Current action and preconditions to check: path_clear

Your task: For each precondition in the list above, predict whether it will hold at this action.

Consider the current scene as observed from the mobile robot's camera, and analyze the predicted future states of all dynamic agents (e.g., people, animals, vehicles, or any moving entities) within the NEXT SECOND.

IMPORTANT: Only answer "very likely" if you are absolutely certain—based on strong, clear evidence—that a dynamic agent will violate the precondition in the predicted future state. Do NOT answer "very likely" for unlikely, ambiguous, or low-probability risks.

Ask yourself for each precondition: Is there a high probability, with clear and convincing evidence, that the predicted future states of any dynamic agent will interfere with the predicted future state of the currently executing action within the NEXT SECOND, causing that precondition to fail?

Assess the risk level based on these predictions. Use "likely" or "very likely" if motions create a clear risk of interference.

Use "neutral" or "improbable" if agents are nearby but their predicted paths are clearly diverging or non-conflicting.

Failure Risk Categories: "very improbable", "improbable", "neutral", "likely", "very likely"

Answer Format: Output ONLY the probability_of_failure value from these categories: "very improbable", "improbable", "neutral", "likely", "very likely"

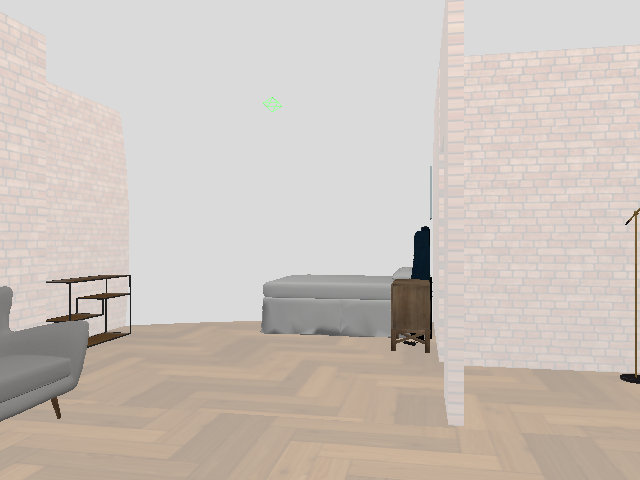

Answer: very improbable